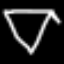
Label: diamond